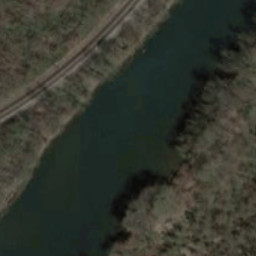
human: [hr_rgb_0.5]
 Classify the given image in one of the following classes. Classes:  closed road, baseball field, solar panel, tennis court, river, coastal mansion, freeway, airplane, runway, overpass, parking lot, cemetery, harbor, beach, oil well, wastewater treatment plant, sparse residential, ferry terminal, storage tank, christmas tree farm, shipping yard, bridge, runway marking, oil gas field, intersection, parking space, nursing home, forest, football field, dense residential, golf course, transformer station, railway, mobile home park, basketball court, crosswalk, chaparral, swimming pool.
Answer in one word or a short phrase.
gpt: river